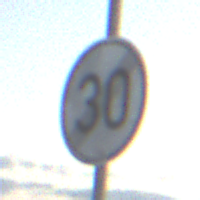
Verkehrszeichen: EndeGeschwindigkeit30
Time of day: SunriseSunset
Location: Outdoor (Nature)
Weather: PartlyCloudy
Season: NotSpecified
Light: Natural